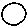
Label: circle